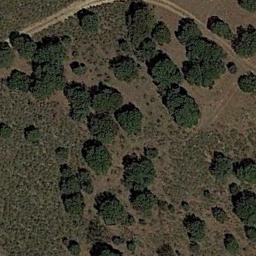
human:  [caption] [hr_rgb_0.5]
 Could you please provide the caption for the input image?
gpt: The chaparral is consist of some green bushes with a road pass by .

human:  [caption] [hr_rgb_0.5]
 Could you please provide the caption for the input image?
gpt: A dense mass of chaparral is distributed over a sparse mass of chaparral on the sand and there is a winding path in the sand .

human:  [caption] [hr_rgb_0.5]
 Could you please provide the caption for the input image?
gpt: There are two lush vegetation in the jungle .

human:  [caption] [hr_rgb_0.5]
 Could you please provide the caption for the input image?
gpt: Some disconnected chaparrals of different sizes grow on the wasteland and a dirt road goes through the wasteland .

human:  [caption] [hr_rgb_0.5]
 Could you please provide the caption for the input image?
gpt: The vegetation in the chaparral is approximately the same size .